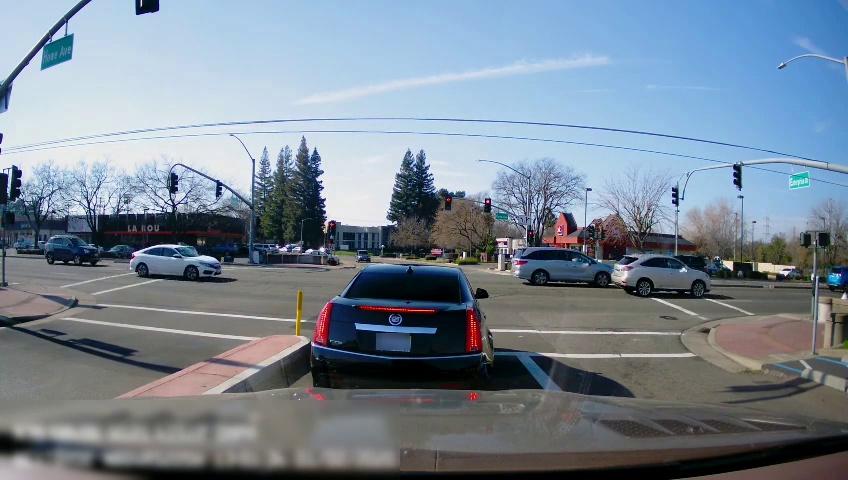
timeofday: Day
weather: Sunny
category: Drivable Space
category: Vehicles | SUV
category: Vehicles | Car
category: Vehicles | SUV
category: Vehicles | SUV
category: Vehicles | SUV
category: Vehicles | SUV
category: Vehicles | Car
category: Vehicles | SUV
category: Vehicles | Car
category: Lanes | Opposite Lane
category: Lanes | Current Lane
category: Traffic | Lights
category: Traffic | Signs
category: Traffic | Lights
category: Traffic | Lights
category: Traffic | Lights
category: Traffic | Lights
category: Traffic | Lights
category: Traffic | Lights
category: Traffic | Lights
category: Traffic | Lights
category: Traffic | Signs
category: Traffic | Lights
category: Traffic | Lights
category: Traffic | Lights
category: Traffic | Lights
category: Traffic | Lights
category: Traffic | Signs
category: Traffic | Lights
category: Traffic | Lights
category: Traffic | Lights